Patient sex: M
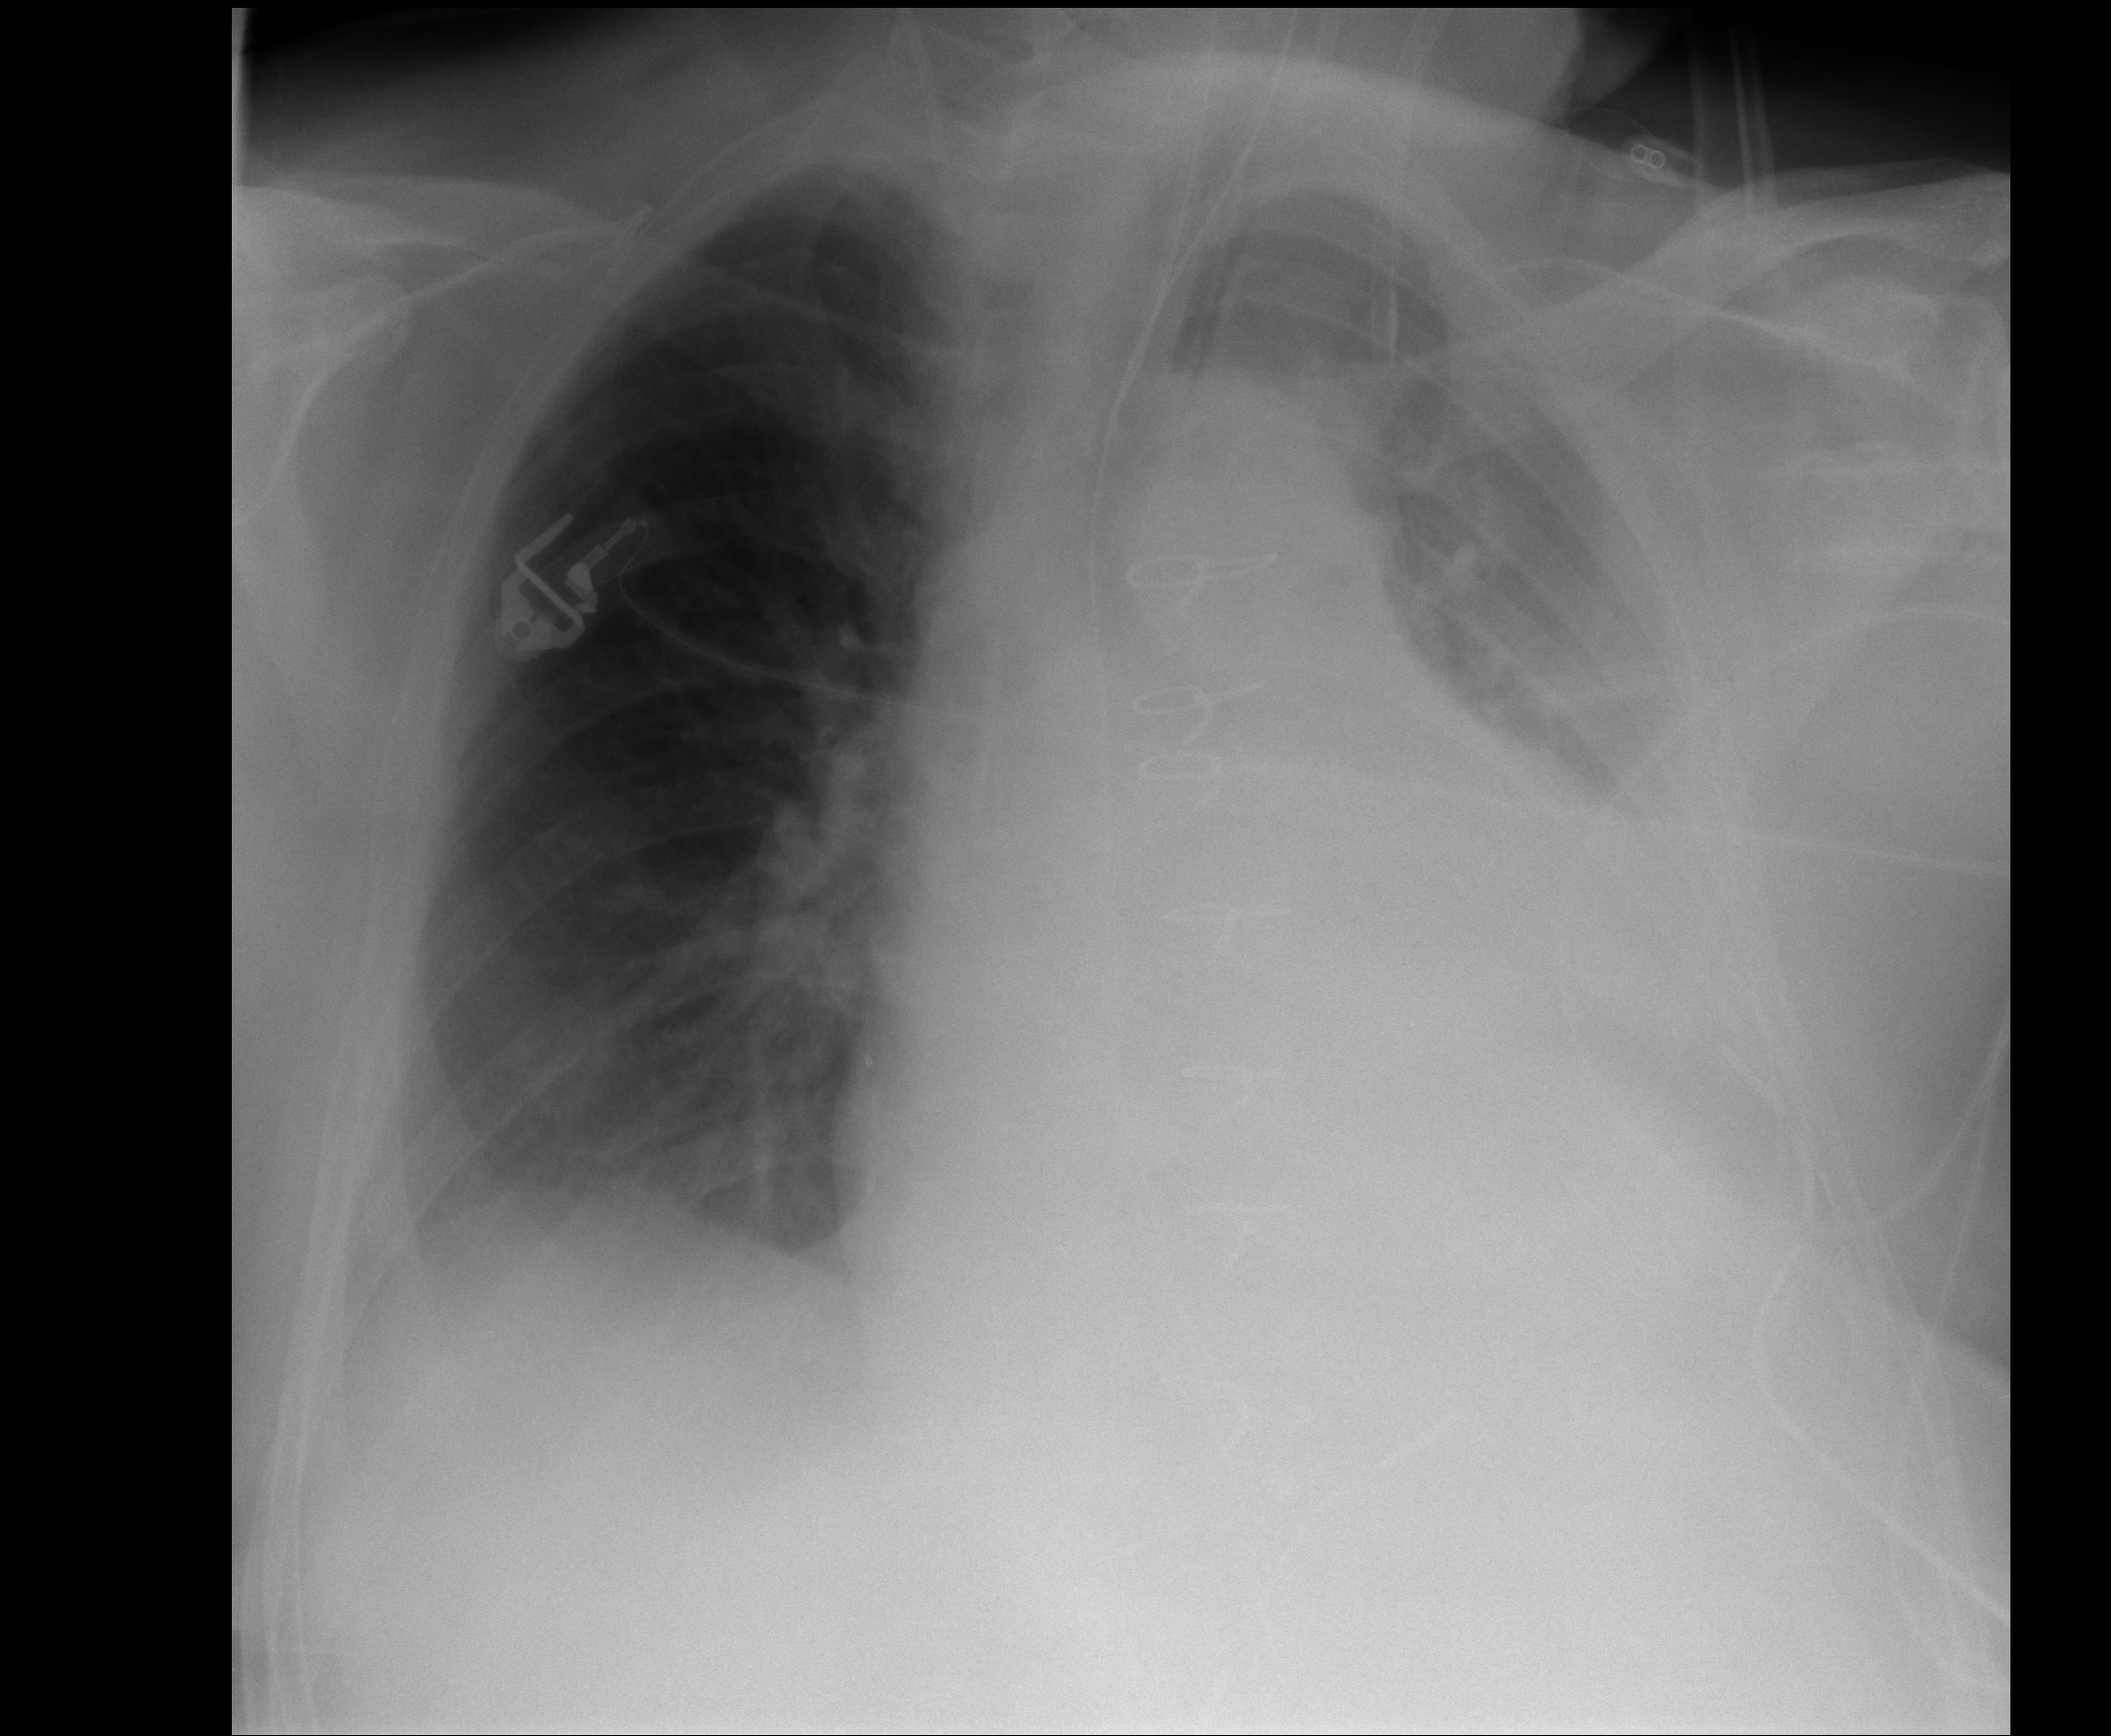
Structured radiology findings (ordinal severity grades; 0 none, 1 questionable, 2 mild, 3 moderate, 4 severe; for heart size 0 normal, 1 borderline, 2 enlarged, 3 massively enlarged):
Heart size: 3
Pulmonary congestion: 0
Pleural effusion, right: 1
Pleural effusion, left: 3
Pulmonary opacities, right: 0
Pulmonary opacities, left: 2
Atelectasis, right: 2
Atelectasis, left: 3